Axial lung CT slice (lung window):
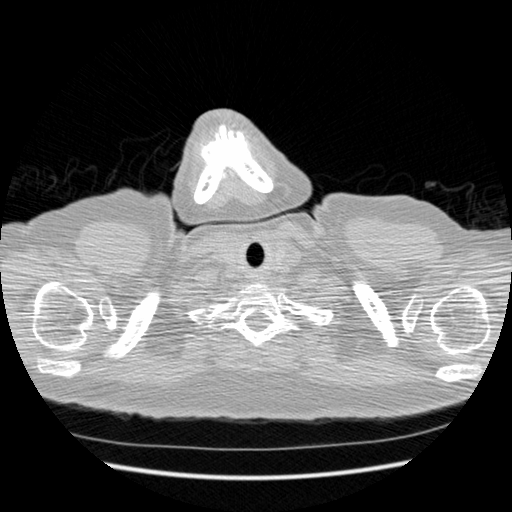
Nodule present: no